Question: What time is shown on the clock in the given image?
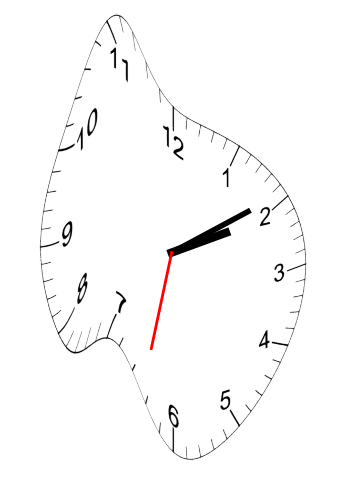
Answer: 02:09:32